三年级 · 算术
每套书有 22 本, 王老师买了 13 套。一共买了多少本?

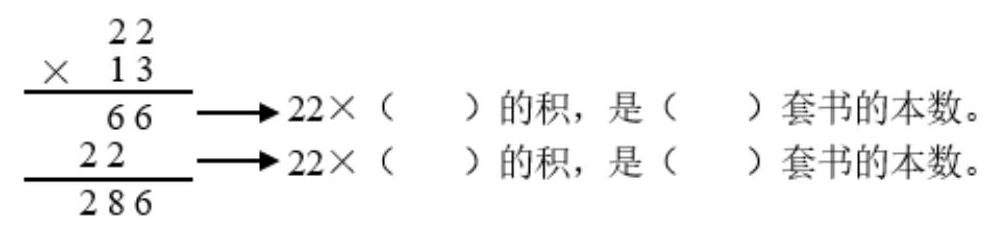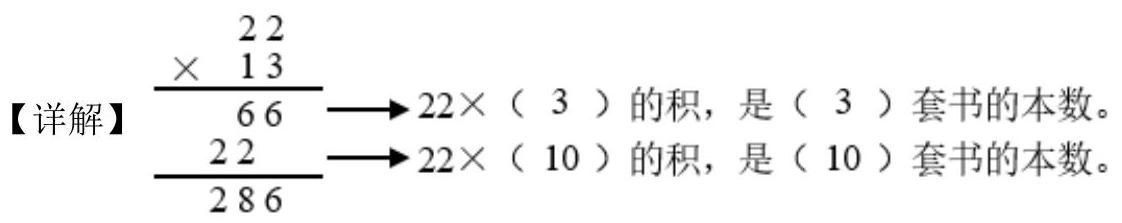
答案: $3 ; 3$

$10 ; 10$

【分析】用每套书的本数乘套数, 可以求出购买本数。计算 $22 \times 13$ 时, 用第二个因数个位上的 3 乘第一个因数 22 , 表示 3 个一乘 22 , 得到 66 个一。表示 3 套书有 66 本。用第二个因数十位上的 1 乘第一个因数 22 , 表示 1 个十乘 22 , 得到 22 个十。表示 10 套书有 220 本。

【点睛】本题考查两位数乘两位数的计算方法的应用, 关键明确箭头所指的数由哪两个数相乘得到的。